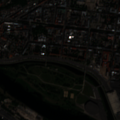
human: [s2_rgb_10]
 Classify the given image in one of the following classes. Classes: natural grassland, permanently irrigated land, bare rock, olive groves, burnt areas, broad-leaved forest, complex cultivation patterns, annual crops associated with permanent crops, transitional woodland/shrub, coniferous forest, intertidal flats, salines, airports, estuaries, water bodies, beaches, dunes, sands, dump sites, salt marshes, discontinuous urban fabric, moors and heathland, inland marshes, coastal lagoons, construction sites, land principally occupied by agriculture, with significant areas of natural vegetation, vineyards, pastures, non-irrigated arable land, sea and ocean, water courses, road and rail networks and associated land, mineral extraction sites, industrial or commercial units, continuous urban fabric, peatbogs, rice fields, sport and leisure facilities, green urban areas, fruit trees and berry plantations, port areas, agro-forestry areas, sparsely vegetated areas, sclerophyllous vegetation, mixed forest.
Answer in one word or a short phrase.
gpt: continuous urban fabric, discontinuous urban fabric, industrial or commercial units, green urban areas, water courses